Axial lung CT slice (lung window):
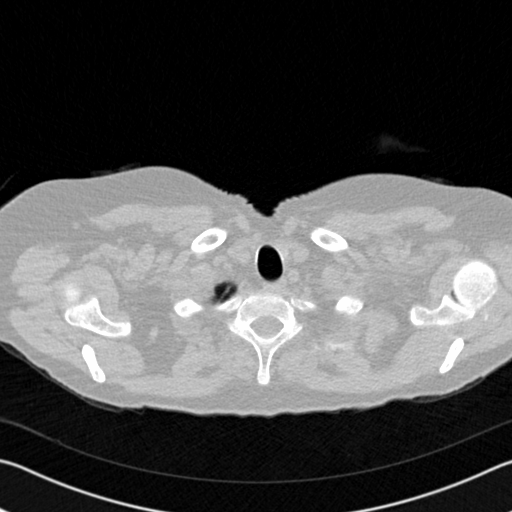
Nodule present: no